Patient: sex M, age 78
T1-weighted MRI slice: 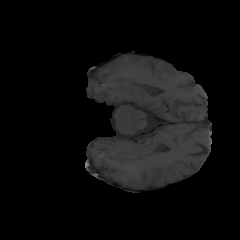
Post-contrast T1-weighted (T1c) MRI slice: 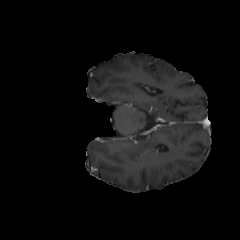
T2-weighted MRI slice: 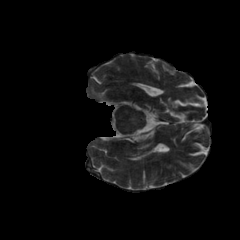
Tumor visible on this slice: no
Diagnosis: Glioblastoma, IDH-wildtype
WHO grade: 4